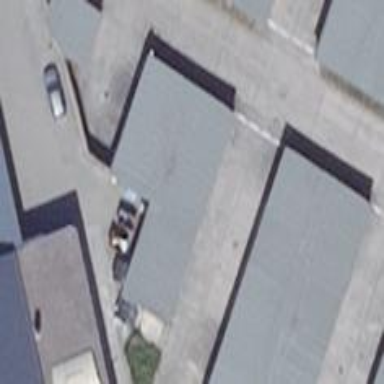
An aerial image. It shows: Group of garages.